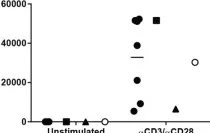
(B) Standard screening of CD4+ regulatory T cells using CD127 and CD25 immunostaining (upper panel) was further supported by the assessment of a normal expression of intracellular forkhead box protein 3 (lower panel).
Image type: pathology (immunostaining)